Question: I am producing a color density scatterplot in R using the 'smoothScatter()' function.
Example:
'''
## A largish data set
n <- 10000
x1 <- matrix(rnorm(n), ncol = 2)
x2 <- matrix(rnorm(n, mean = 3, sd = 1.5), ncol = 2)
x <- rbind(x1, x2)
oldpar <- par(mfrow = c(2, 2))
smoothScatter(x, nrpoints = 0)
'''
Output:

The issue I am having is that I am unsure how to add a legend/color scale that describes the relative difference in numeric terms between different shades. For example, there is no way to tell whether the darkest blue in the figure above is 2 times, 10 times or 100 times as dense as the lightest blue without some sort of legend or color scale. Is there any way in R to retrieve the requisite information to make such a scale, or anything built in that can produce a color scale of this nature automatically?
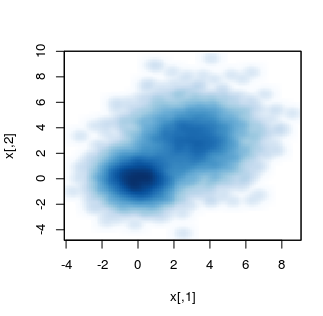
Answer: Here is an answer that relies on 'fields::imageplot' and some fiddling with 'par(mar)' to get the margins correct
'''
fudgeit <- function(){
xm <- get('xm', envir = parent.frame(1))
ym <- get('ym', envir = parent.frame(1))
z <- get('dens', envir = parent.frame(1))
colramp <- get('colramp', parent.frame(1))
fields::image.plot(xm,ym,z, col = colramp(256), legend.only = T, add =F)
}
par(mar = c(5,4,4,5) + .1)
smoothScatter(x, nrpoints = 0, postPlotHook = fudgeit)
'''

You can fiddle around with image.plot to get what you want and look at '?bkde2D' and the 'transformation' argument to 'smoothScatter' to get an idea of what the colours represent.